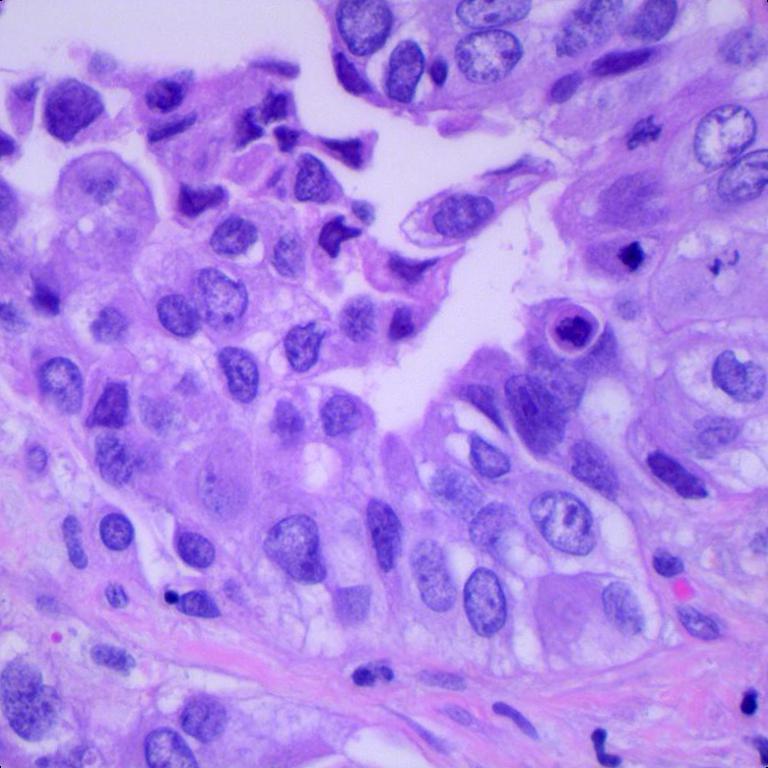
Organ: lung
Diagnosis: adenocarcinomas